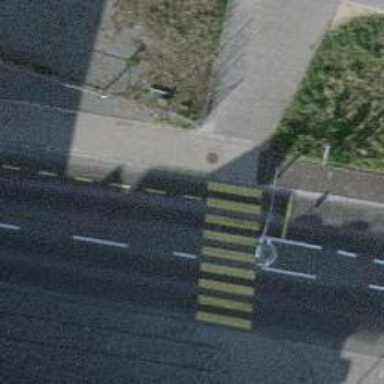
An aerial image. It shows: Marked road crossing with pedestrian island.